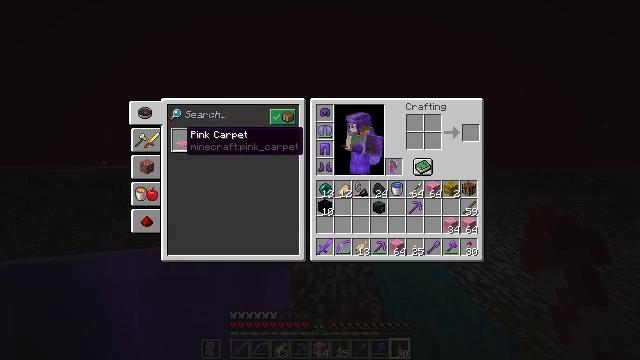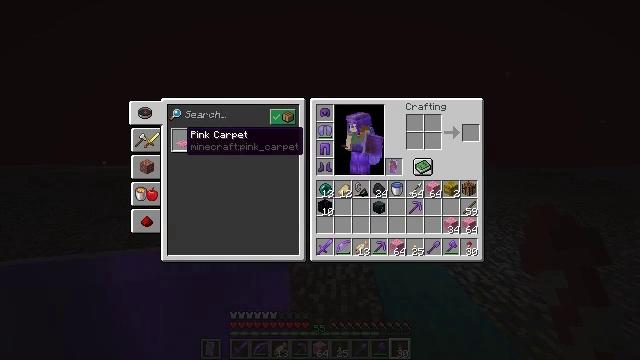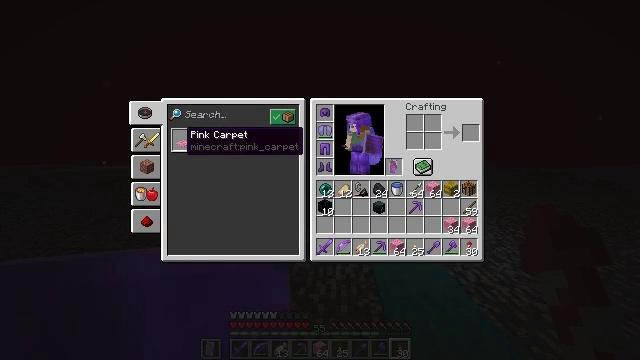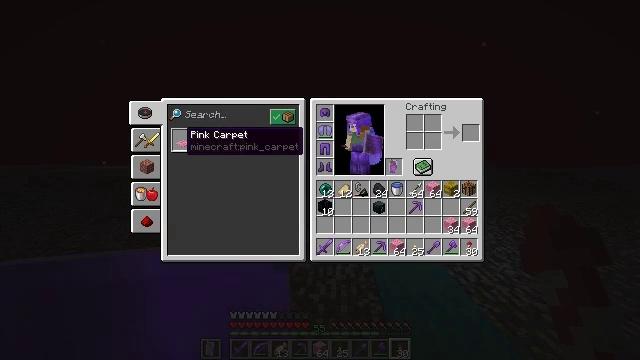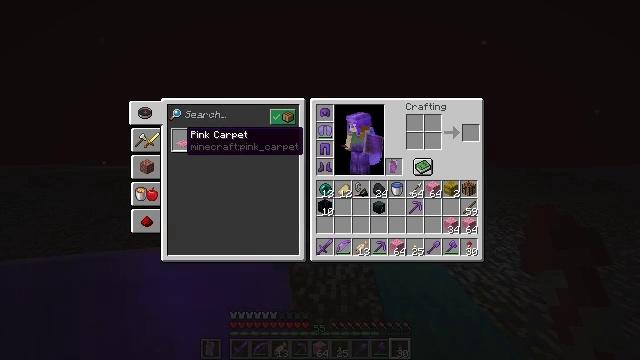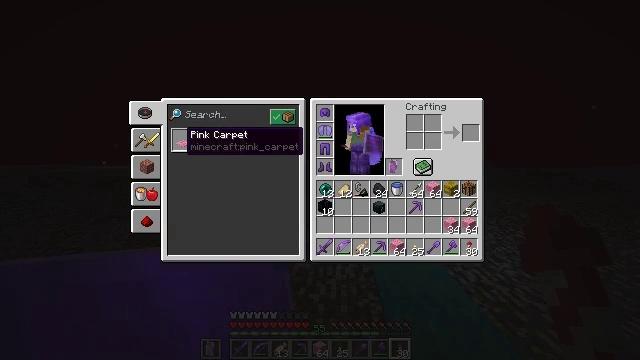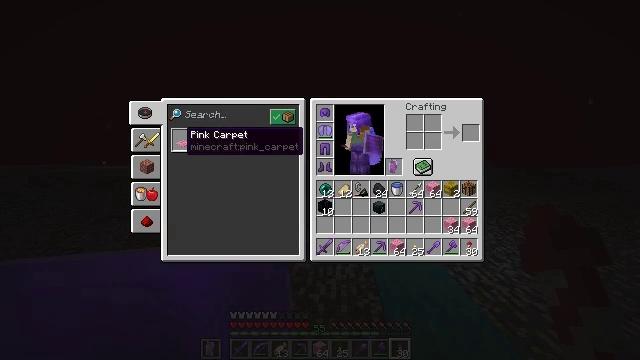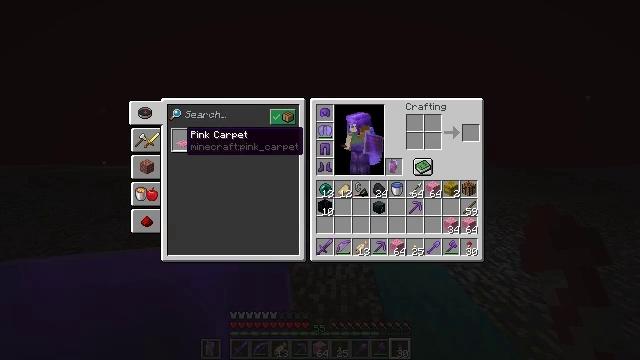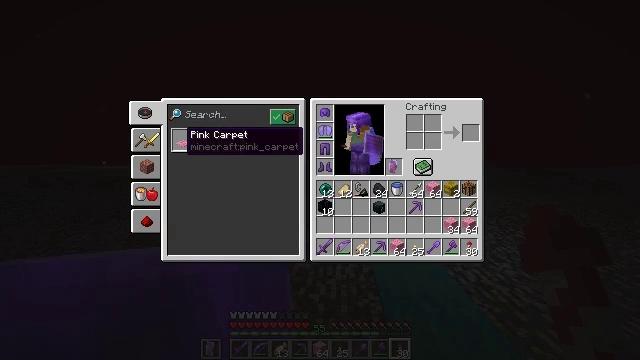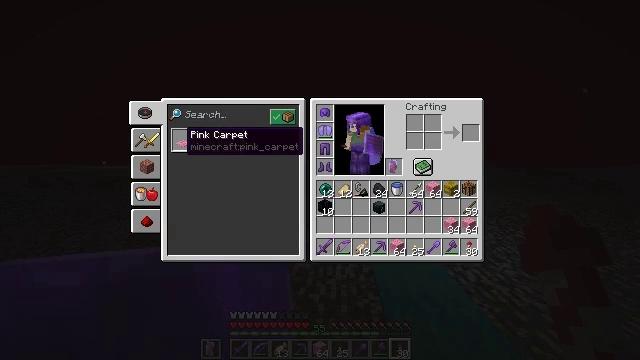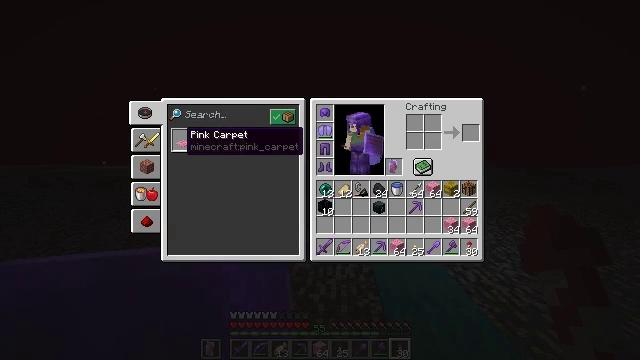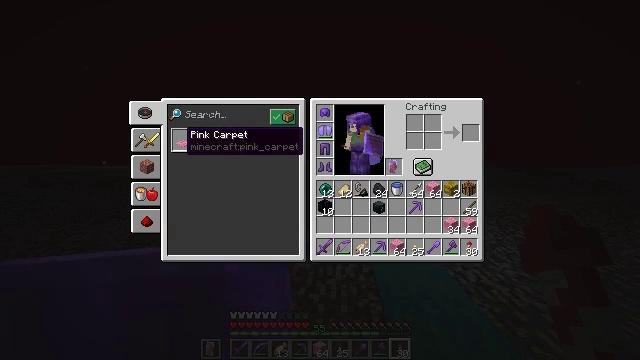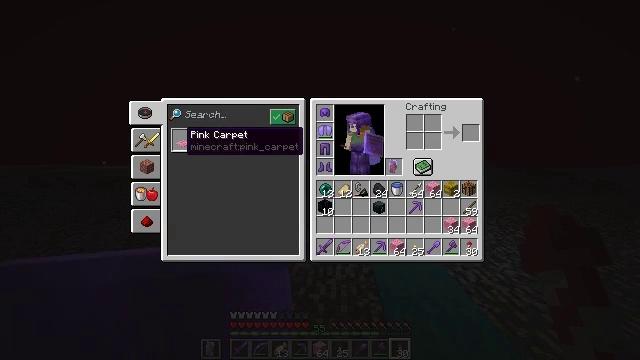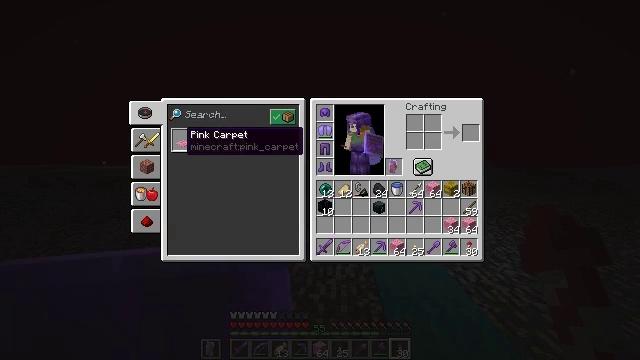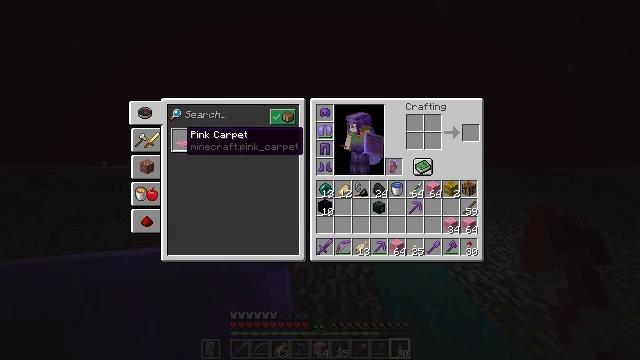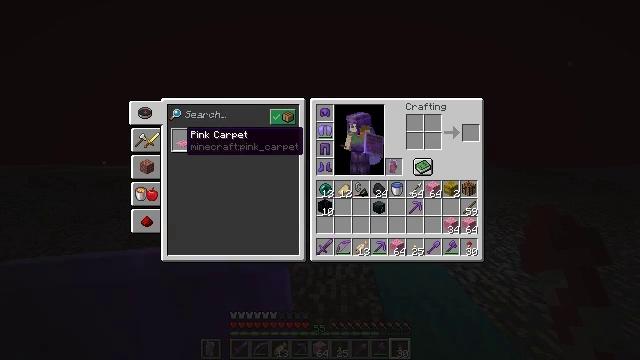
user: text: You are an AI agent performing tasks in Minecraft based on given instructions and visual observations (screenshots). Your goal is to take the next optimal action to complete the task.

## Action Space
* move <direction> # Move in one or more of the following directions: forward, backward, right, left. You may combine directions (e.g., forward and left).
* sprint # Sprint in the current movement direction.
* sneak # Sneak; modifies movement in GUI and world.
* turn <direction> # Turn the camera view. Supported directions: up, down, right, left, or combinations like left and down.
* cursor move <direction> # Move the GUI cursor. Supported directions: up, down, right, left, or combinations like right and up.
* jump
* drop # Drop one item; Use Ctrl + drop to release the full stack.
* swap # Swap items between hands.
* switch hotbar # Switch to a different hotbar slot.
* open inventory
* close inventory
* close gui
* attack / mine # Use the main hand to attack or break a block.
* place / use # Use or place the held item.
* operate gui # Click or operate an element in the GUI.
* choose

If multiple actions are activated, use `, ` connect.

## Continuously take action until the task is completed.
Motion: motion action
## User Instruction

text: craft item pink carpet
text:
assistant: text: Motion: sneak
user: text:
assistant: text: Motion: sneak
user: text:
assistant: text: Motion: sneak
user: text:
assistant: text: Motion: sneak
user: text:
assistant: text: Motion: sneak
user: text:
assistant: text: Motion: sneak
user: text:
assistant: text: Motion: sneak
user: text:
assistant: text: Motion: sneak
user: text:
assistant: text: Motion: sneak
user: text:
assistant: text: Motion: sneak
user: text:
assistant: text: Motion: sneak
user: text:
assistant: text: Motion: no_op
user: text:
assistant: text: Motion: no_op
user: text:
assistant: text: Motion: no_op
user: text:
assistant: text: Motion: no_op
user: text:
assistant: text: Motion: no_op
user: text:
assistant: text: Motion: no_op
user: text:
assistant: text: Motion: no_op
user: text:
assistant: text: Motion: no_op
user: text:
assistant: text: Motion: no_op
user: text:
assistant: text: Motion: no_op
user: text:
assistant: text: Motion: no_op
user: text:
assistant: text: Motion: no_op
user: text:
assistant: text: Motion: no_op
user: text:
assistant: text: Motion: no_op
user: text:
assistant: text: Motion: no_op
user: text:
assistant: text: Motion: no_op
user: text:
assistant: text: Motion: no_op
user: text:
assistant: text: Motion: no_op
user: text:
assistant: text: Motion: no_op